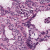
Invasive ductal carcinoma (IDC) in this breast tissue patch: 0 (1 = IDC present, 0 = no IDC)